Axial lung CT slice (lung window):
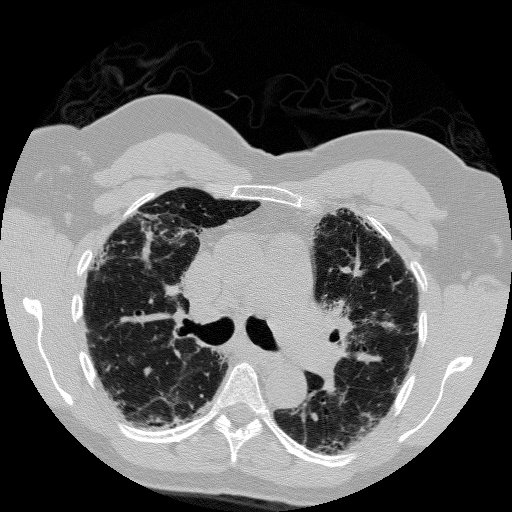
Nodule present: no